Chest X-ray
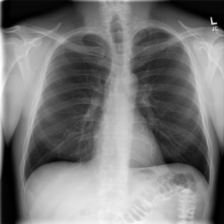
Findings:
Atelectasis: negative
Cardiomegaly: negative
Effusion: negative
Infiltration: negative
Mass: negative
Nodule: negative
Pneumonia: negative
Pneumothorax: negative
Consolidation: negative
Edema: negative
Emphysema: negative
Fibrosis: negative
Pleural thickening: negative
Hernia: negative